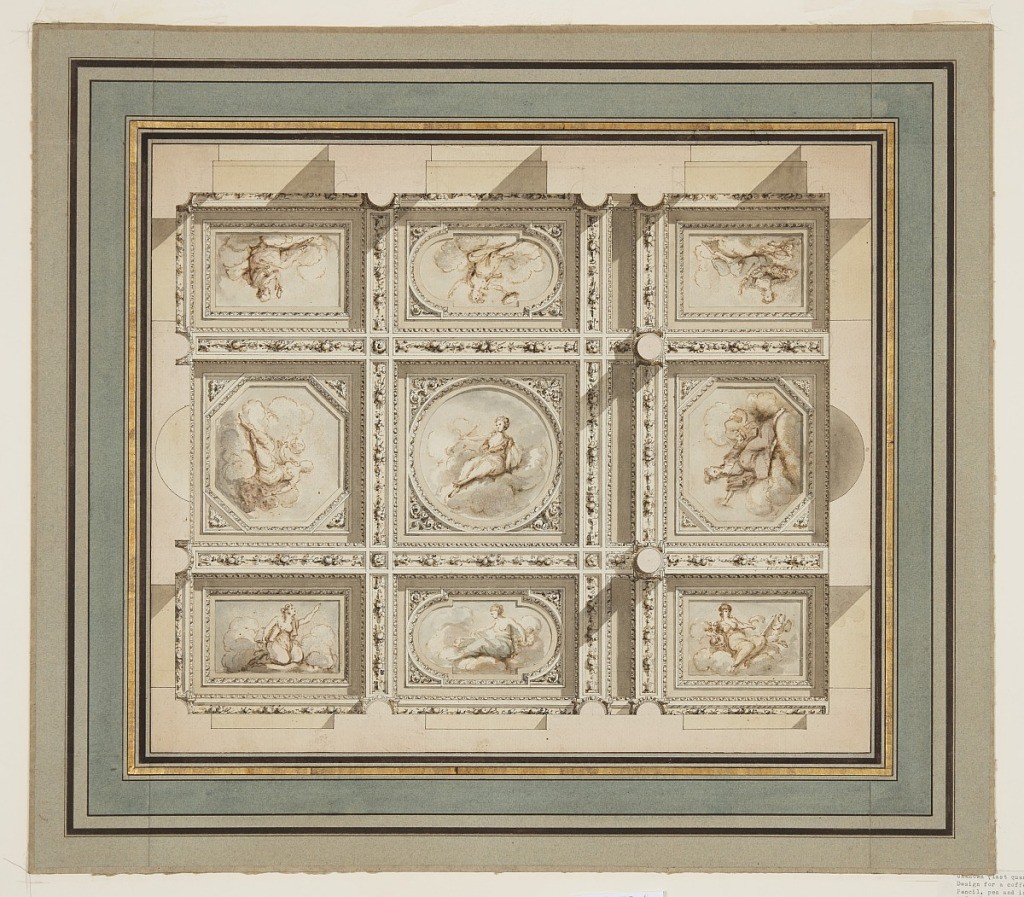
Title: Design for a Coffered Ceiling, with the Muses
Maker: Charles de Wailly, French, 1729 – 1798
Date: ca. 1780
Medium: Pen and brown and black ink, brush and rose, gray, blue and brown washes, graphite onwhite laid paper, lined
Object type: Drawing
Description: The depicted part of the ceiling shows nine coffers of various shapes (rectangular at each corner, two oval, two octagonal, and one round at the center).  Each coffer includes an image of a reclining female nude on a cloud.  There is a decorative border between the coffers.